Question: I need advice for performance when inserting/appending to a 'capped collection'. I have two python scripts running:
(1) Tailing the cursor.
'''
while WSHandler.cursor.alive:
try:
doc = WSHandler.cursor.next()
self.render(doc)
'''
(2) Inserting like so:
'''
def on_data(self, data): #Tweepy
if (len(data) > 5):
data = json.loads(data)
coll.insert(data) #insert into mongodb
#print(coll.count())
#print(data)
'''
and it's running fine for a while (at 50 inserts/second). Then, after 20-60secs, it stumbles, hits the cpu roof (though it was running at 20% before), and never recovers. My mongostats take a dive (the dive is shown below).
Mongostat output:

The CPU is now choked, by the processes doing the insertion (at least according to 'htop').
When I run the Tweepy lines above with 'print(data)' instead of adding it to db ('coll.insert(data)'), everything's running along fine at 15% cpu use.
What I see in mongostats:
- 'res'- 'flushes'- 'locked %'
(I'm running AWS microinstance; pymongo.)
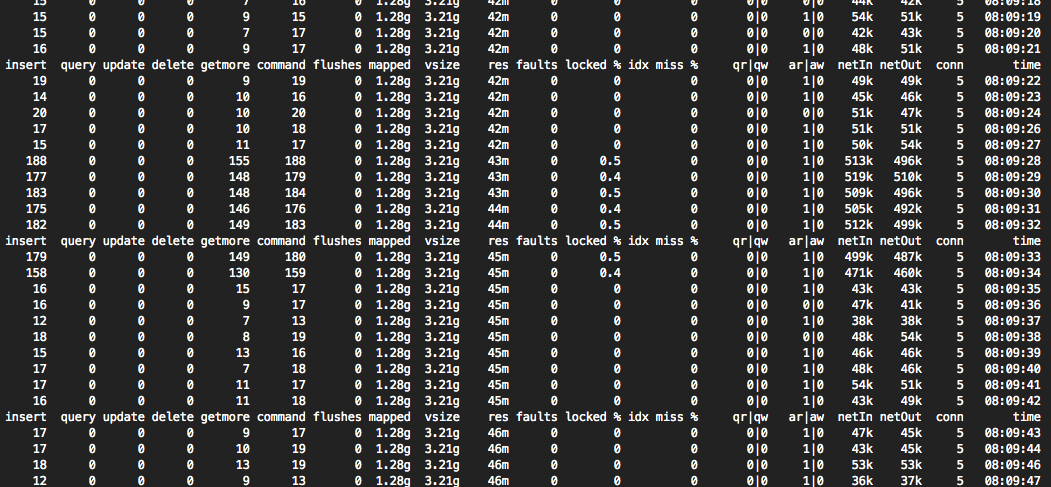
Answer: I would suggest using mongostat while running your tests. There are many things that could be wrong but mongostat will give you a good indication.
<URL>
The first two things I would look at are the lock percentage and the data throughput. With reasonable throughput on dedicated machines I typically get into the <PHONE> updates/inserts per second before suffering any degradation. This has been the case for several large production deployments I have worked with.